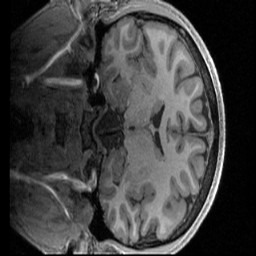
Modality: T1w
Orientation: coronal
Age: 21
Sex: male
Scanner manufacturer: siemens
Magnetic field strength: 3 T
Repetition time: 2.4 s
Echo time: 0.00231 s